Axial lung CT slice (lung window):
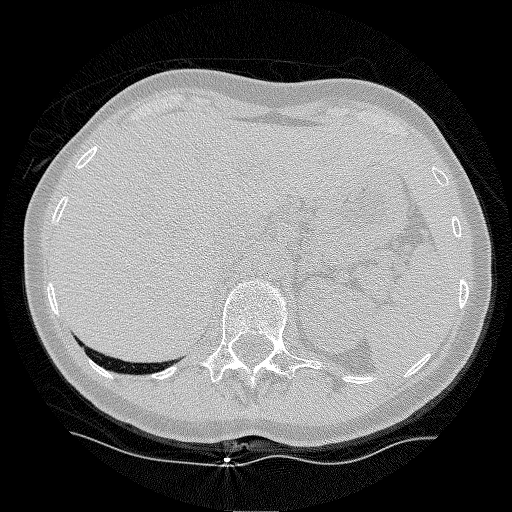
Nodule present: no